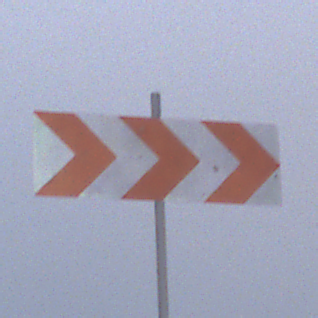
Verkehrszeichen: RichtungstafelnInKurvenGrossLinks
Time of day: SunriseSunset
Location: Outdoor (Beach)
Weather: Overcast
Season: NotSpecified
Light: Natural